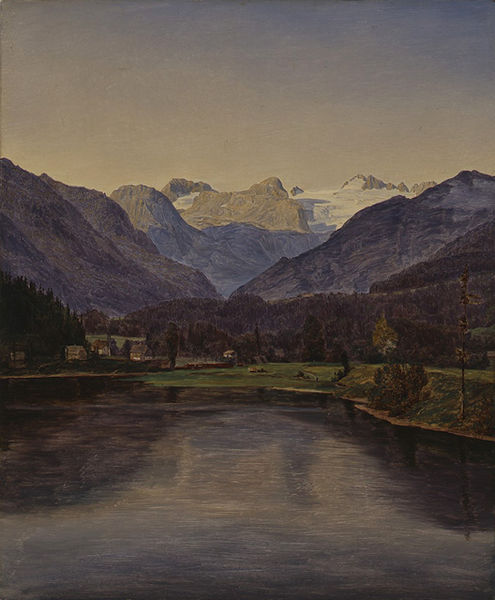
Titel: Blick auf den Altausseer See
Künstler: Ferdinand Georg Waldmüller
Standort: Karlsruhe
Institution: Staatliche Kunsthalle Karlsruhe
Schlagwörter: baum, berg, blau, dunkel, felsen, gemälde, himmel, meer, schatten, wasser, weiß, wolken, aquarell, bäume, dreieck, fluss, gelb, grün, landschaft, ocker, see, stadt, teich, ufer, abend, ausschnitt, braun, grau, hell, licht, nacht, schwarz, straße, vordergrund, zeichnung, ausblick, blick, dach, eis, gebäude, gras, haus, rasen, schnee, weg, wiese, malerei, stein, steine, bild, spiegel, öl, dämmerung, felder, ferne, horizont, häuser, hügel, kalt, morgen, natur, sonnenaufgang, spiegelung, stamm, weide, weite, einsam, gewässer, kirche, sonne, wiesen, land, realismus, spitzen, pflanzen, rosa, schön, tal, wald, schornstein, klar, ruhig, sommer, papier, ruhe, fassade, naturalismus, ort, spiegelbild, berge, fels, fläche, gebirge, gipfel, gletscher, hang, sonnenlicht, dorf, dächer, giebel, abendsonne, farbe, lila, nebel, sonnenuntergang, violett, landschaftsmalerei, berglandschaft, hochgebirge, schlucht, steil, herbst, hütten, idylle, van gogh, rand, stille, böschung, romantik, tannen, erhaben, impressionistisch, spiegeln, stimmung, glatt, transparent, fein, frühling, striche, abendstimmung, reflexion, impression, panorama, bayern, blautöne, alpen, bergspitze, oberfläche, wasseroberfläche, idyll, urlaub, idyllisch, wälder, lichtung, schweiz, leinwand, tanne, hodler, ferien, stift, österreich, schein, ländlich, gestaffelt, lanschaft, landscahft, siedlung, nadelwald, gebirgslandschaft, gebirgssee, gespiegelt, sauber, wipfel, tirol, waldmüller, gebierge, bergsee, gesund, frisch, bergen, bäuerlich, friedlich, aquarel, böume, bläue, guache, schattten, alpensee, flanke, dunkelk, landschaf, dunkler himmel, balau, schneegrenze, senn, königsee, 1900, häusern, spiteze, #natur, spiegel ruhe, berdorf, wasser himmel, silvaplana, bräckle, bäumewiese, neufchatel, berg felsen